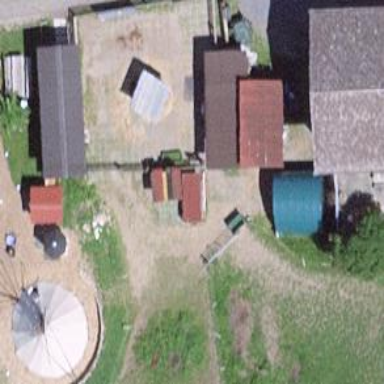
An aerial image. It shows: Farmyard area.